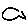
Label: fish